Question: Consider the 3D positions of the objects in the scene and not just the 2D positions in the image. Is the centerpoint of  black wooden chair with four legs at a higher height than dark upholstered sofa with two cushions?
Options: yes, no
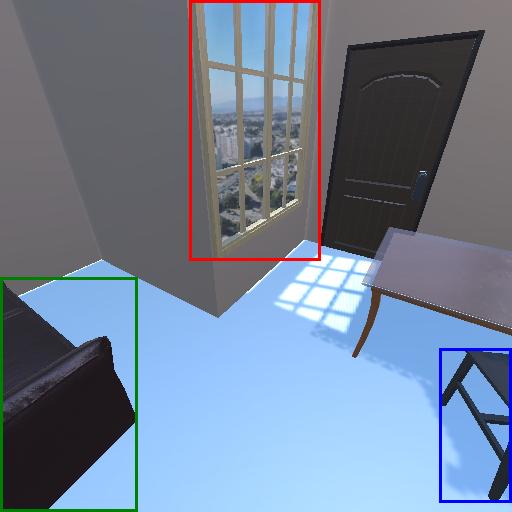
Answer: yes